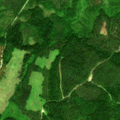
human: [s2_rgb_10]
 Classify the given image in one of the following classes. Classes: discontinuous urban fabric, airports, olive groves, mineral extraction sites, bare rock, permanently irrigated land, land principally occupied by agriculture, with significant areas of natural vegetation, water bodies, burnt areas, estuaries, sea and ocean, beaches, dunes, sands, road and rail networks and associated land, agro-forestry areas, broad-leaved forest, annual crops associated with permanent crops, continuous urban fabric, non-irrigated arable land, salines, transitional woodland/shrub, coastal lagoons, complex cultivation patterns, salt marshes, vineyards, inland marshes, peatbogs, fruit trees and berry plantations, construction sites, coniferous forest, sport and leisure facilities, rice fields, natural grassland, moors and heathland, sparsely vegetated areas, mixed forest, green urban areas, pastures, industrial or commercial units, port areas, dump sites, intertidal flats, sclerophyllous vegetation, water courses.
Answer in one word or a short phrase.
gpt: coniferous forest, mixed forest